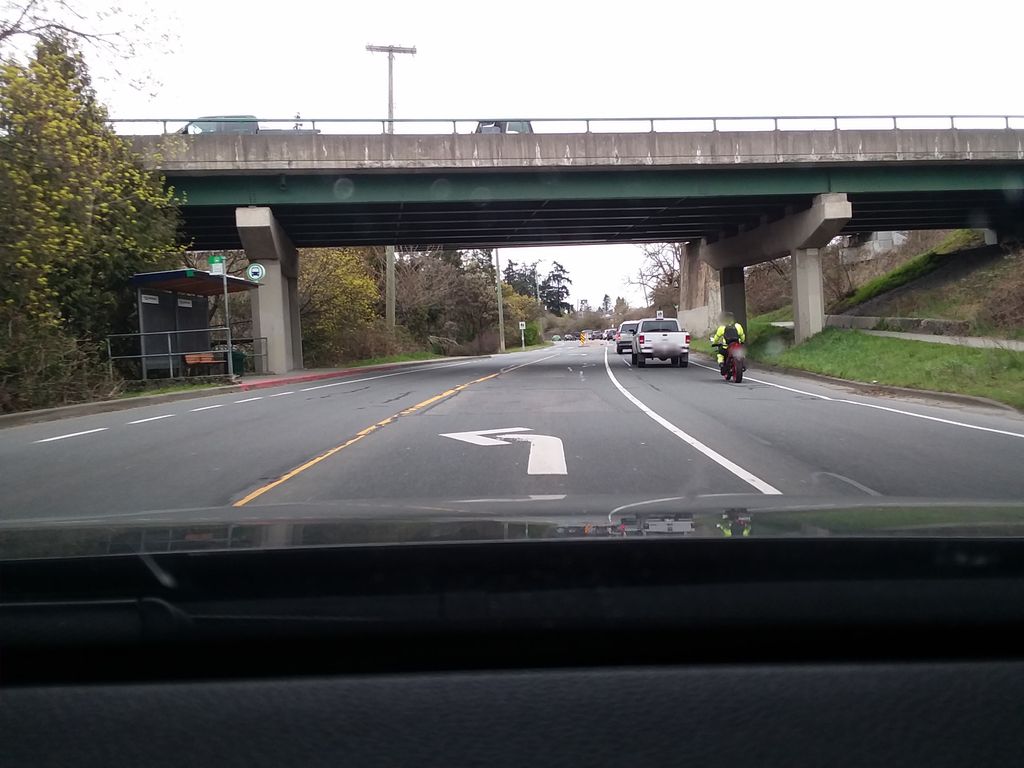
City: victoria